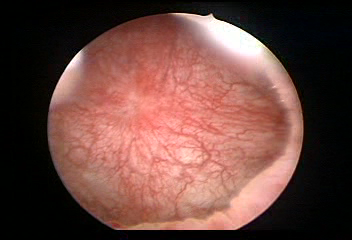
Modality: WLC
Class: Normal mucosa
Bladder cancer association: No